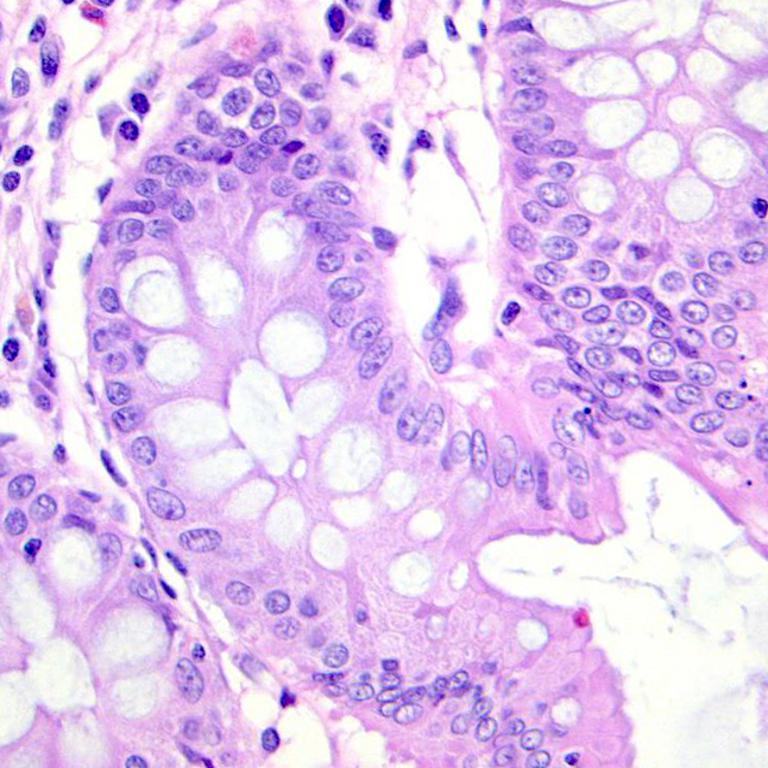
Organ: colon
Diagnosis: benign